Interaction volume radius: 10 \u00c5
Interaction volume height: 50 \u00c5
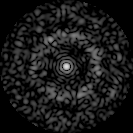
Disorder parameter: 0.8386